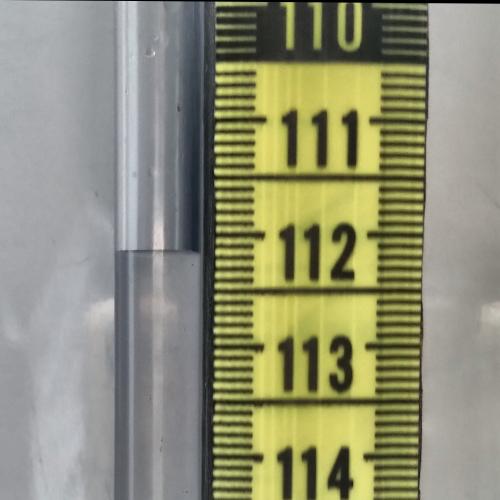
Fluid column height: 112.2 cm